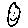
Label: smiley face